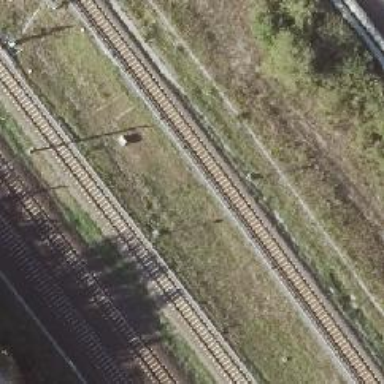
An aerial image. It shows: Railway signal.